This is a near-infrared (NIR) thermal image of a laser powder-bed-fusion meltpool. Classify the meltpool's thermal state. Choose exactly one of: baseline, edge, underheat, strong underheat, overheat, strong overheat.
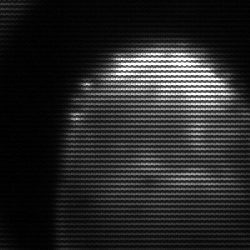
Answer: edge